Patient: sex M, age 61
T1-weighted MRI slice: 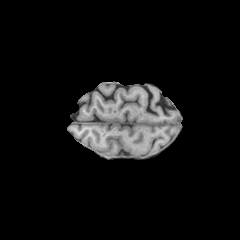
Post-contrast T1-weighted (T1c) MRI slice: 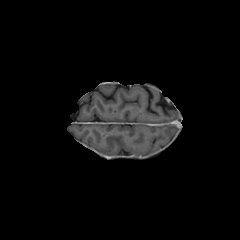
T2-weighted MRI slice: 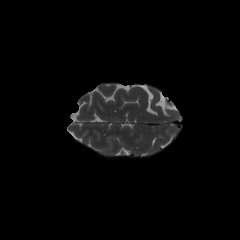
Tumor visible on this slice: no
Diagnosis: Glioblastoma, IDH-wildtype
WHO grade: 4